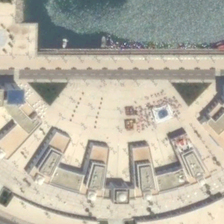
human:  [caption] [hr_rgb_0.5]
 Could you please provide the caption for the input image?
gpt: a square is near several buildings and a river .

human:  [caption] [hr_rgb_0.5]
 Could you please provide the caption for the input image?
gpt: a square is near several buildings and a river .

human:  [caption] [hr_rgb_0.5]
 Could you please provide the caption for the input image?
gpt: a square is near several buildings and a river .

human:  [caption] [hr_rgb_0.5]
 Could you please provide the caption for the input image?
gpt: a square is near several buildings and a river .

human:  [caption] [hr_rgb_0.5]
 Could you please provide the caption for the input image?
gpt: a square is near several buildings and a river .